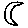
Label: moon